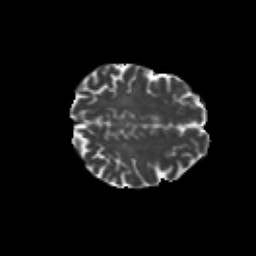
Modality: T2w
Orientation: axial
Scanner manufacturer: siemens
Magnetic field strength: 3 T
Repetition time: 6.8 s
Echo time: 0.093 s